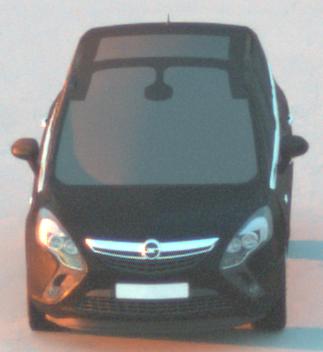
Make: Opel
Model: Zafira Tourer 1.8
Detailed model: Zafira (C) Tourer
Model produced from: 2012/01
Model produced until: 2015/06
Doors: 5
Color: black
Road condition: dry road
Daytime: sunrise or sunset
Contrast: medium contrast